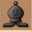
Piece: bB